Question: '''
<div class="logo">
<h1><a href="/"><img src="image.png" alt="Red Rectangle" /></a></h1>
</div>
.logo h1 img{
position: relative;
width: 256px;
left: 50%;
margin-left: -128px;
border: none;
}
'''
With the code above I am centering an image to the middle. But this only works for FireFox, Chrome, because in Internet Explorer 7 it looks like the image is not centered but like 30 pixels to the right from the center.
Screenshot of the not completely centered image (red) in IE7

Does anybody knows how I can make this work properly in IE7?
EDIT: I don't want to use 'margin: 0 auto;' because that makes the area around the image (when it's centered) also clickable as a link. I want the image be clickable as a link.
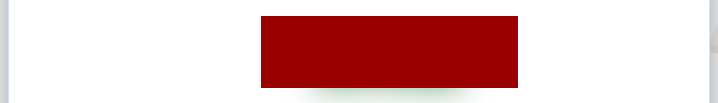
Answer: Maybe 'margin: 0 auto;' would work better for you? It depends on if you are positioning this on the page or you just want it centered. You can use this if you know the width of the element:
'''
.logo h1 img {
width: 256px;
margin: 0 auto;
border: none;
}
'''
This will center it because the margin on left and right is auto and the width is set.
jsFiddle: <URL>
---
## Edit
You should instead center a parent element with 'margin: 0 auto;' then and put the image and anchor ('<a>' link) inside it. This way the whole area will not be clickable.